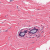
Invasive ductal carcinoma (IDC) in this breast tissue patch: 0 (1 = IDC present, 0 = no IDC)